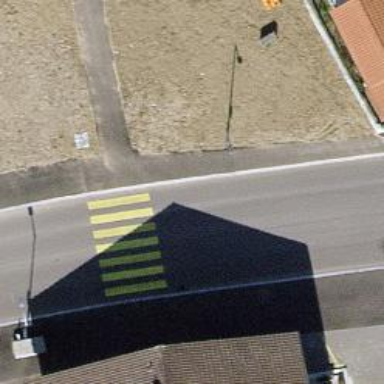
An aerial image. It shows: Zebra crossing for pedestrians.